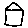
Label: house